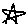
Label: star